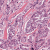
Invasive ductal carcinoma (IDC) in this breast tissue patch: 1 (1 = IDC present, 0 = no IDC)